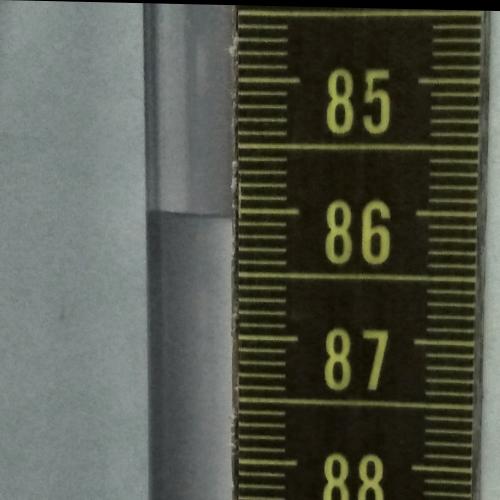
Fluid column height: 86.1 cm